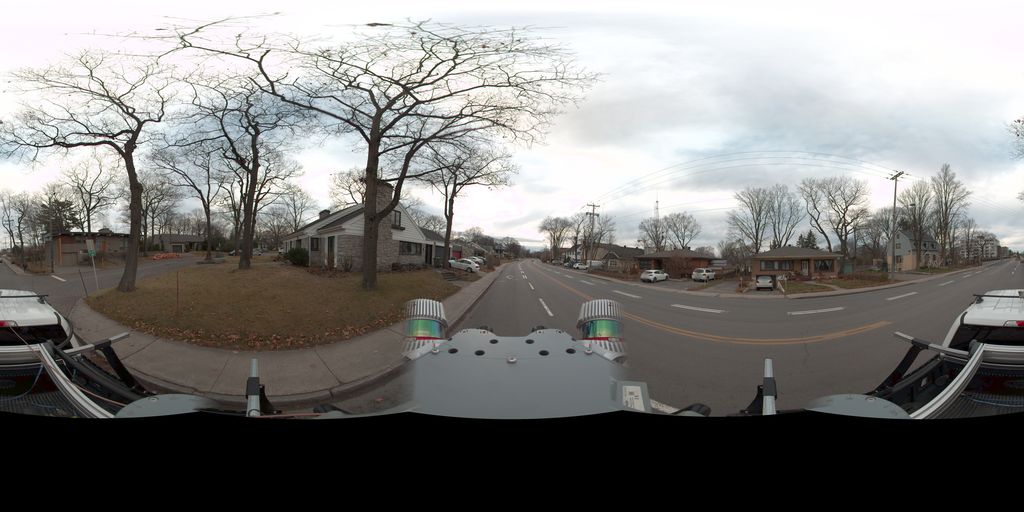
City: quebec_city